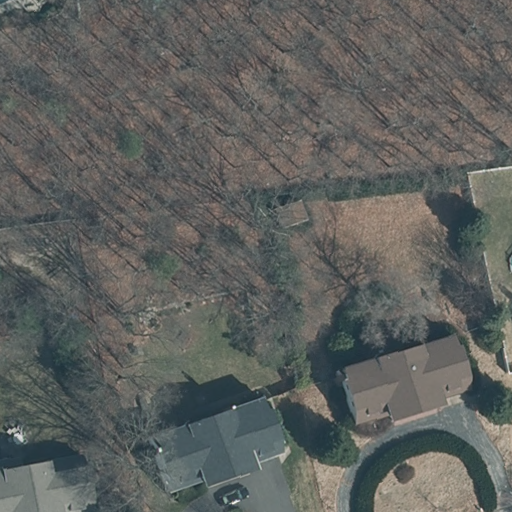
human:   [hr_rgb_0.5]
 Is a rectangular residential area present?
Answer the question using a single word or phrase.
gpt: yes

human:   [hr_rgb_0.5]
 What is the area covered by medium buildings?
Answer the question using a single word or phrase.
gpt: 583m2

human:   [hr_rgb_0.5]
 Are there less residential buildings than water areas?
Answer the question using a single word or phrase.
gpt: no

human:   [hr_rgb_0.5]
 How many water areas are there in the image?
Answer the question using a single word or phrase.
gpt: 0

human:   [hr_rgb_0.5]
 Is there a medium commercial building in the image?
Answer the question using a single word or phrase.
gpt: no

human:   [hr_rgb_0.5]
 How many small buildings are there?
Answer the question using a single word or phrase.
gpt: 1

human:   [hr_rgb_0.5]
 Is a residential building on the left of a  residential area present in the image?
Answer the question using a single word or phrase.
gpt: no

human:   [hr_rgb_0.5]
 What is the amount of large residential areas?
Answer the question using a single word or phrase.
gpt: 2

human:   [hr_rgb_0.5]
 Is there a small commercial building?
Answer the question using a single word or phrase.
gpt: no

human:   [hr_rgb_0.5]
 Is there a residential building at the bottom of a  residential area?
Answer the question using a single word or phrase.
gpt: yes

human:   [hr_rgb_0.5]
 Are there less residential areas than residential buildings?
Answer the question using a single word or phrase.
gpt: yes

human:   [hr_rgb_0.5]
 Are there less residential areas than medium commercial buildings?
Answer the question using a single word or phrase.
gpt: no

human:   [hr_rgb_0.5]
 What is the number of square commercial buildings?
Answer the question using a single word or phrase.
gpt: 0

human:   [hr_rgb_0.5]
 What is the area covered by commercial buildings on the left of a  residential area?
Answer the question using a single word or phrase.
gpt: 0m2

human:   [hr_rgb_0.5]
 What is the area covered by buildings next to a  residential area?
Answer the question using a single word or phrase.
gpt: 618m2

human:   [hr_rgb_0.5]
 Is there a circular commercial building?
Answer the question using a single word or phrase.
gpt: no

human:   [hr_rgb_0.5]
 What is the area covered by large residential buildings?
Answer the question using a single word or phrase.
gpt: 0m2

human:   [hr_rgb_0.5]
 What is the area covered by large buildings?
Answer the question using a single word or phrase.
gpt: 0m2

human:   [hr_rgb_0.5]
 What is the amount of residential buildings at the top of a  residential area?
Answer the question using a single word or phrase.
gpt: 3

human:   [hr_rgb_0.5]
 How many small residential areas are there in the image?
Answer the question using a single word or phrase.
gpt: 0

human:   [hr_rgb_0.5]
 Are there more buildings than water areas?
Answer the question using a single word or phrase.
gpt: yes

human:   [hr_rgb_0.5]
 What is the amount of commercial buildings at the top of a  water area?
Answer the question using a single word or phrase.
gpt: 0

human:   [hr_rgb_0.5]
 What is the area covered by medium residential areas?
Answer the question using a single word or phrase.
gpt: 0m2

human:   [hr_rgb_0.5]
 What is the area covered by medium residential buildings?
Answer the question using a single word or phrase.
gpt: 583m2

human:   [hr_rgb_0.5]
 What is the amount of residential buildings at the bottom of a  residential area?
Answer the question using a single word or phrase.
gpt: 3

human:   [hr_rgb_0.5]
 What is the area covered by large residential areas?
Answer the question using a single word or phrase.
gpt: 18626m2

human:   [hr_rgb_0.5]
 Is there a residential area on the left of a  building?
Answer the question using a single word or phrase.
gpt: yes

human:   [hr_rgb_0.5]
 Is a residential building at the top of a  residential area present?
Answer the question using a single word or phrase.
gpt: yes

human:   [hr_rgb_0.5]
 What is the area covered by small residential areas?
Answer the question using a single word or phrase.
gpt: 0m2

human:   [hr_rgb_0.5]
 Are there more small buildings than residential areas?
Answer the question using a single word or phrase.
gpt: no

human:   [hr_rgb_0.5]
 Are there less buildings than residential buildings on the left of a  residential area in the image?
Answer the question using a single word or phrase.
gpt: no

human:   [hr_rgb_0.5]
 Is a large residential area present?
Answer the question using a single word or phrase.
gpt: yes

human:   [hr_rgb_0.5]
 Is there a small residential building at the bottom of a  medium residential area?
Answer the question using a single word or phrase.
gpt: no

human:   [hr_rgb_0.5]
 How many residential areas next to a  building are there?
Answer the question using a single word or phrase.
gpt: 2

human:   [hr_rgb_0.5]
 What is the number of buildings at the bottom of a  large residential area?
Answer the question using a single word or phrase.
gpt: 3

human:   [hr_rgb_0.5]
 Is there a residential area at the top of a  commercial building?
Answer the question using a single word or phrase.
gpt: no